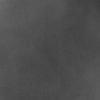
Atmospheric dust classification: dusty